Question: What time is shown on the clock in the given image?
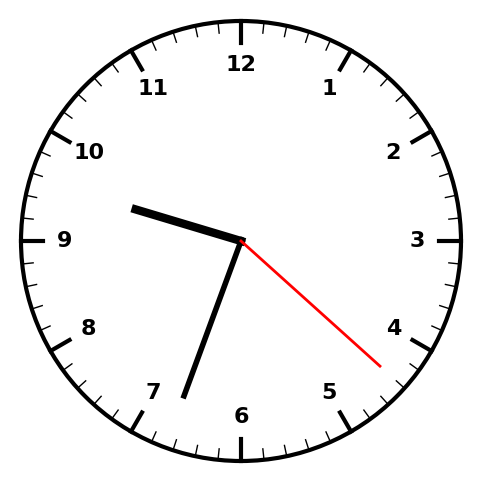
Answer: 09:33:22